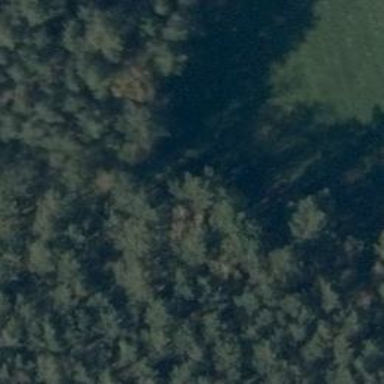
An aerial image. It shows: Hunting stand.